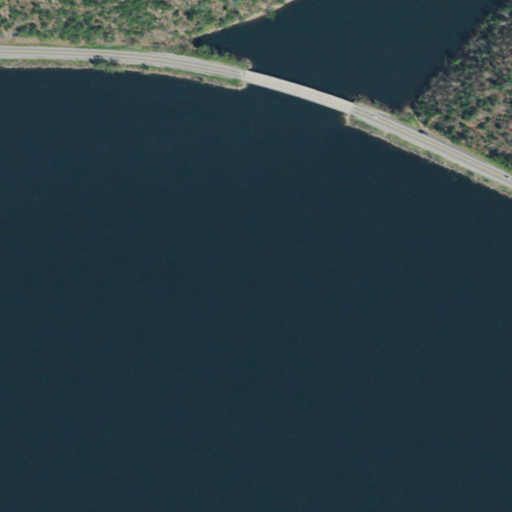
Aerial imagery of bar in Tennessee named Abrams Creek Shoals containing open water, deciduous forest, medium intensity development, low intensity development, open development, pasture, high intensity development, and evergreen forest